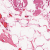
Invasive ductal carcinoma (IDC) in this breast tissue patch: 0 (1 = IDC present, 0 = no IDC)